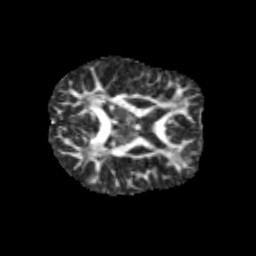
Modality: FA
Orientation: axial
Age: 9
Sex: male
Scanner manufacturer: siemens
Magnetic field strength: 3 T
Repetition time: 3.8 s
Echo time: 0.07 s